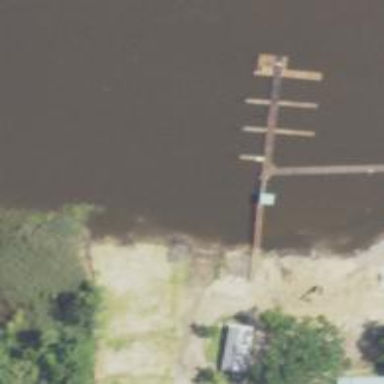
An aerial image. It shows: Slipway on leisure land.